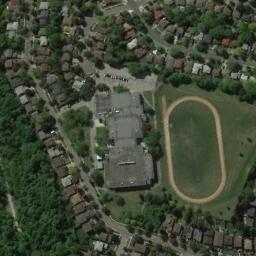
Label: ground_track_field